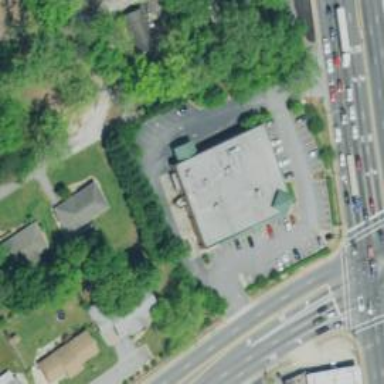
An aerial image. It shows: Pharmacy building providing healthcare services.